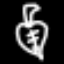
Label: leaf